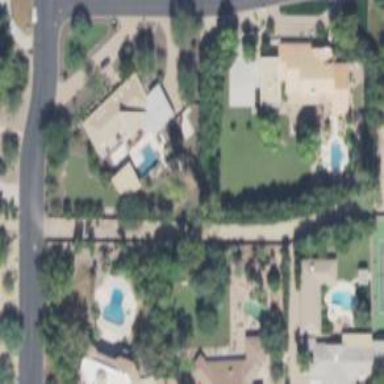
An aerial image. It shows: Outdoor swimming pool in leisure land area.